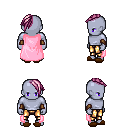
a pixel art fantasy rpg character, male body template, dark elf, purple skin, pink cape, gold greaves, pink long mohawk hairstyle, leather bracers, brown slippers, four views (front, back, left, right), 2x2 character sprite sheet, small pixel art, hard edges, no anti-aliasing